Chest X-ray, AP view. Patient: 44 years old, sex M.
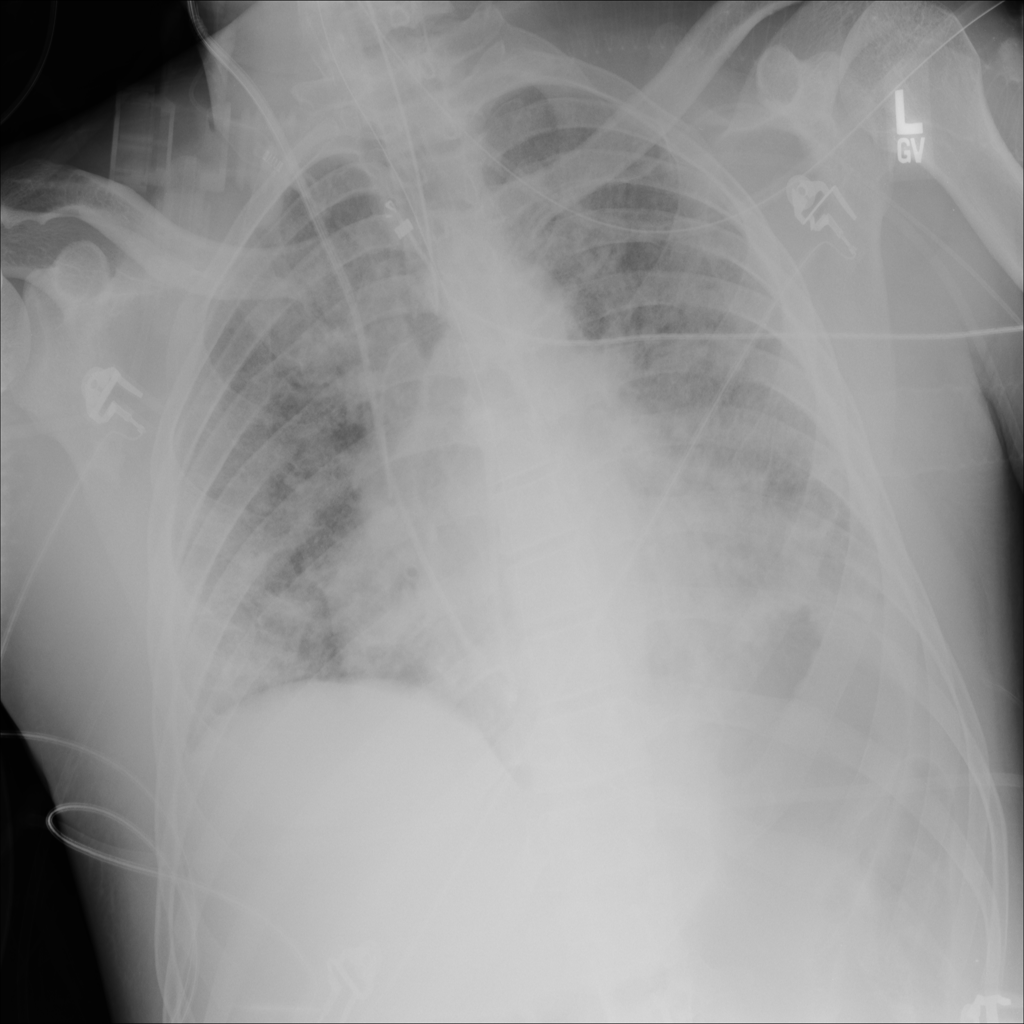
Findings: No Finding